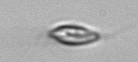
Label: Chrysochromulina